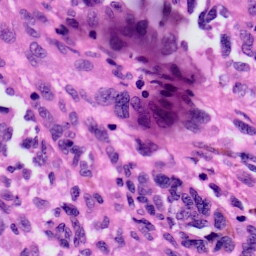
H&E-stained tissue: Skin